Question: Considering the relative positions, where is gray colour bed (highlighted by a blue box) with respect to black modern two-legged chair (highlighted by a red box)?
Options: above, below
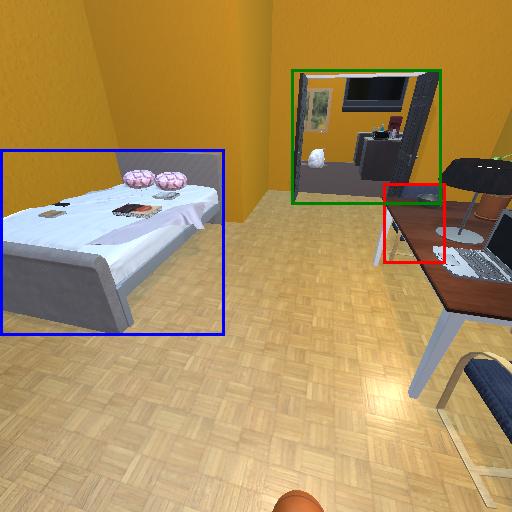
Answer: above